Question: Please note this picture

I set break point in top method.but if look at the bottom method's parameter you can see value off top method.I know this is because naming but i want to know why?Related with 'CLR' or compiler?
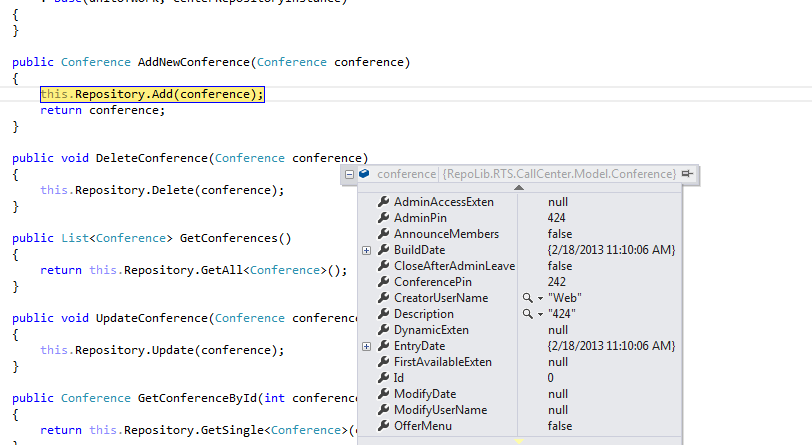
Answer: Visual Studio identifies what symbol you're hovering. It will find the string "conference". To display the value, the debugger will look for a symbol with that name in the current scope.